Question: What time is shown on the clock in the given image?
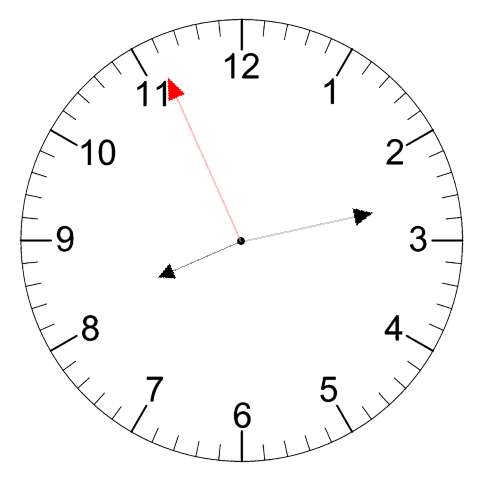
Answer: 08:12:56